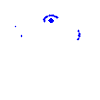
Particle: pion